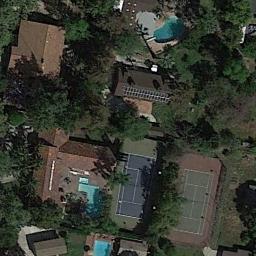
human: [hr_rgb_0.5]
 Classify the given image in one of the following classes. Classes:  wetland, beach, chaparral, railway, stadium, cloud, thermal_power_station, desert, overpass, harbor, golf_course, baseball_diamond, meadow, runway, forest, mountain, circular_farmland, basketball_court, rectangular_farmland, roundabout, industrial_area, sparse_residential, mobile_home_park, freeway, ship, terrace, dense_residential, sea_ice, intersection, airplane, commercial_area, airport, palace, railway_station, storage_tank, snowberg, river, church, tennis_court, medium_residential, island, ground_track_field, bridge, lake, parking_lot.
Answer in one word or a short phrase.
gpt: tennis_court